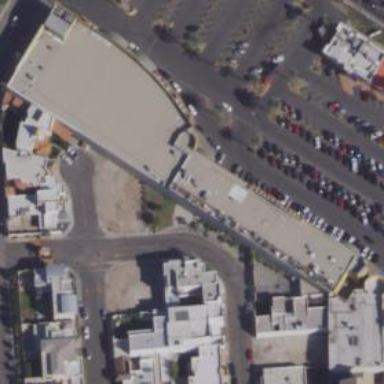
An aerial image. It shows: Mall building.